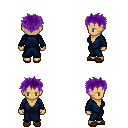
a pixel art fantasy rpg character, female body template, human, tanned skin, blue robe, metal pants, purple bedhead hairstyle, brown slippers, four views (front, back, left, right), 2x2 character sprite sheet, small pixel art, hard edges, no anti-aliasing